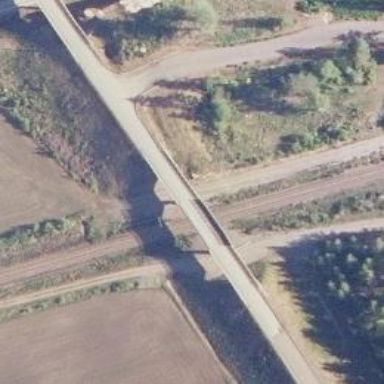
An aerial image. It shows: Tertiary road with bridge.